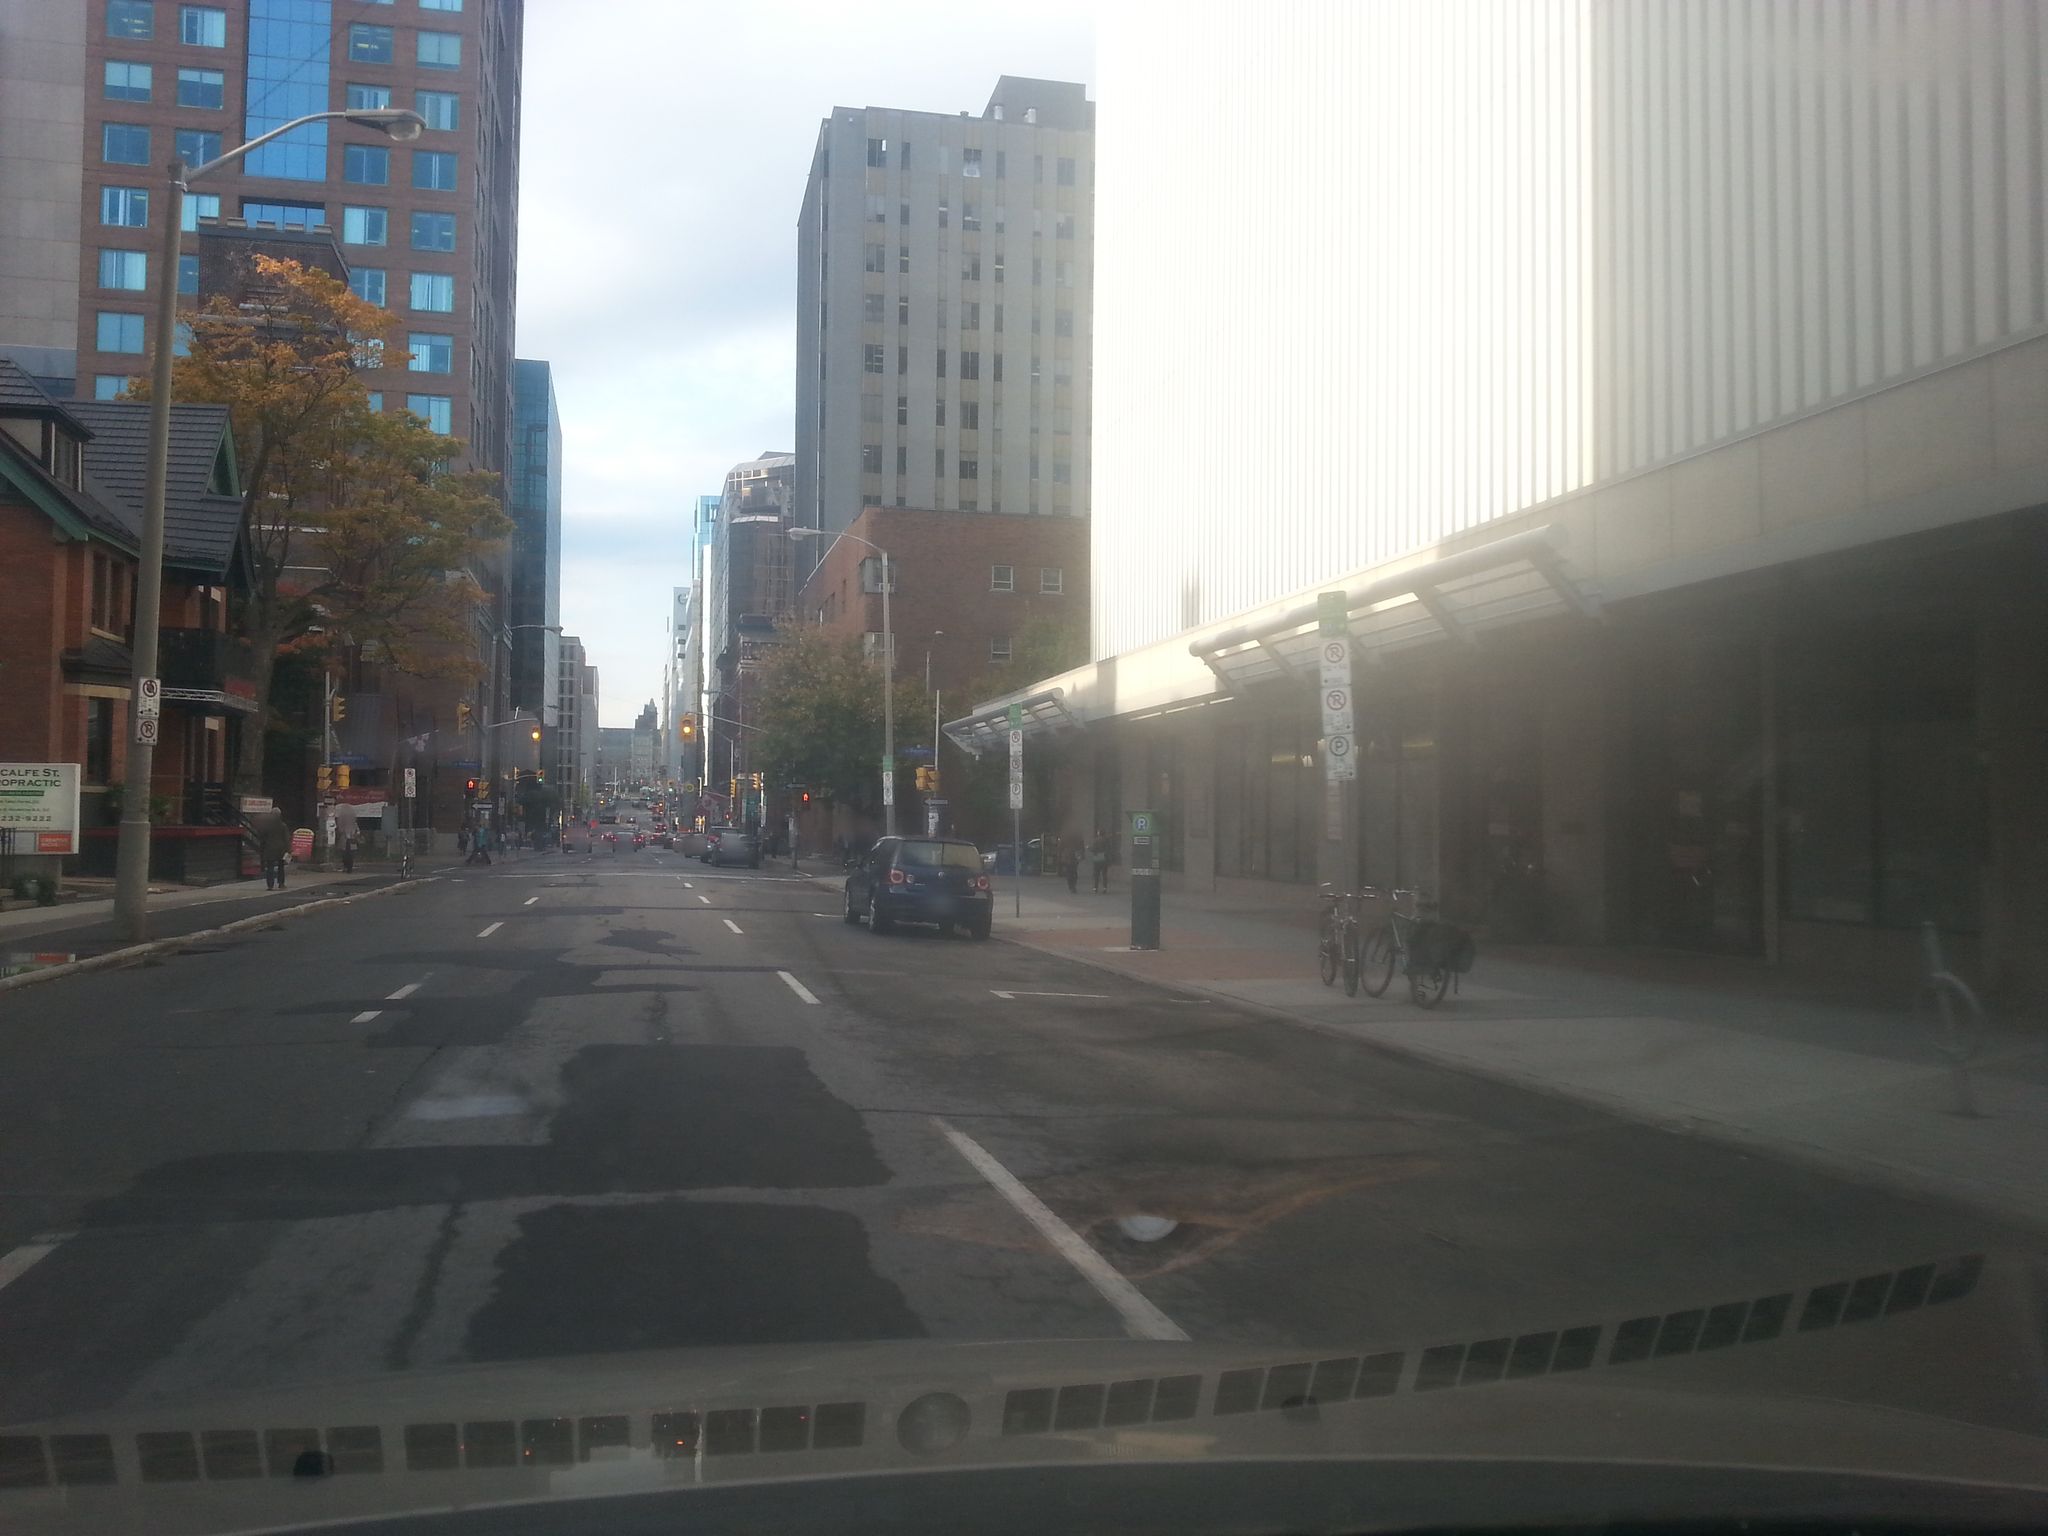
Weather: cloudy
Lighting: day
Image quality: good
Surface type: driving surface
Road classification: secondary
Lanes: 3
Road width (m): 1.5
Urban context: urban centre
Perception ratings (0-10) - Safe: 5.52, Lively: 7.12, Beautiful: 3.91, Boring: 2.08, Depressing: 1.16, Wealthy: 4.92